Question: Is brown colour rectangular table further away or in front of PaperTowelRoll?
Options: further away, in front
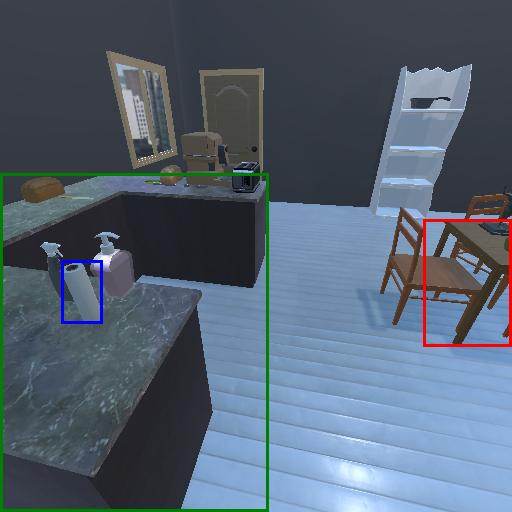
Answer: further away